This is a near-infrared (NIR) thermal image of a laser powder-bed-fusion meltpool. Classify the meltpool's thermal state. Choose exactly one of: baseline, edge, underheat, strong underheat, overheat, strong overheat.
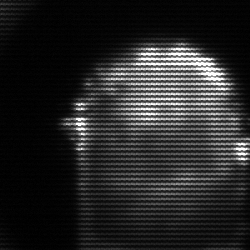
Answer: baseline